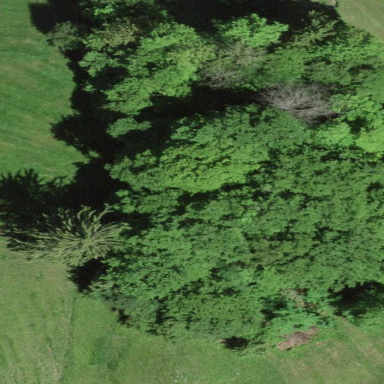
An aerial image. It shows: Forest area.